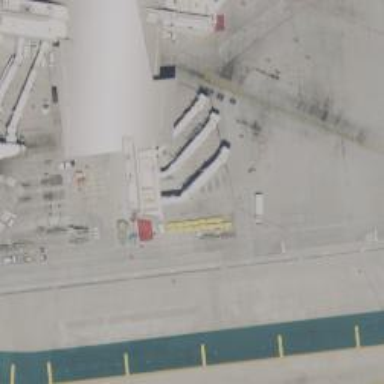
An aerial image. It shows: Airport gate.